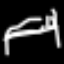
Label: bed